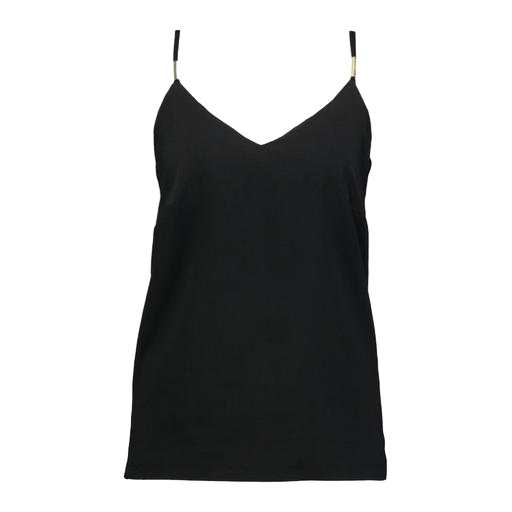
black v-neck clean cami, black v-neck cami, black chelsea cami, white background